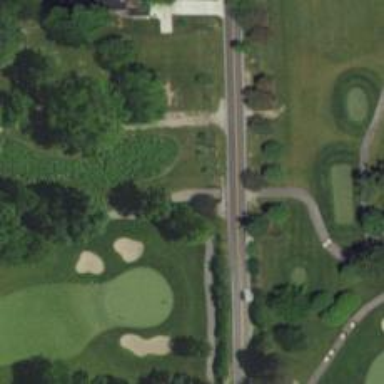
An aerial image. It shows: Path for both road and golf.